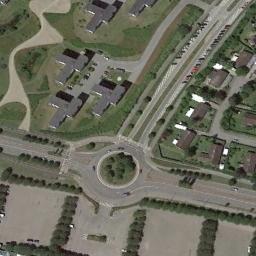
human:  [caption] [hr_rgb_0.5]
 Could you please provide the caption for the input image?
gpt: A few buildings are next to the detour .

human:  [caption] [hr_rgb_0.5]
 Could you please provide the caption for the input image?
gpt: The roundabout is on the grass next to trees and buildings .

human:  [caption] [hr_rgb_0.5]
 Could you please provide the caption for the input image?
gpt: There are several moving vehicles on the road at the roundabout, Many buildings and some trees and a few lawns around the roundabout .

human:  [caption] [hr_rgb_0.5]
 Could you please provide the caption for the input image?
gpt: The roundabout with three exits and entrances is next to the residential area and some trees are in the middle of the roundabout .

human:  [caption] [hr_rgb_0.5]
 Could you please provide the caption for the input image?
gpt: There are some buildings and green lawns beside the roundabout .